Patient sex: M
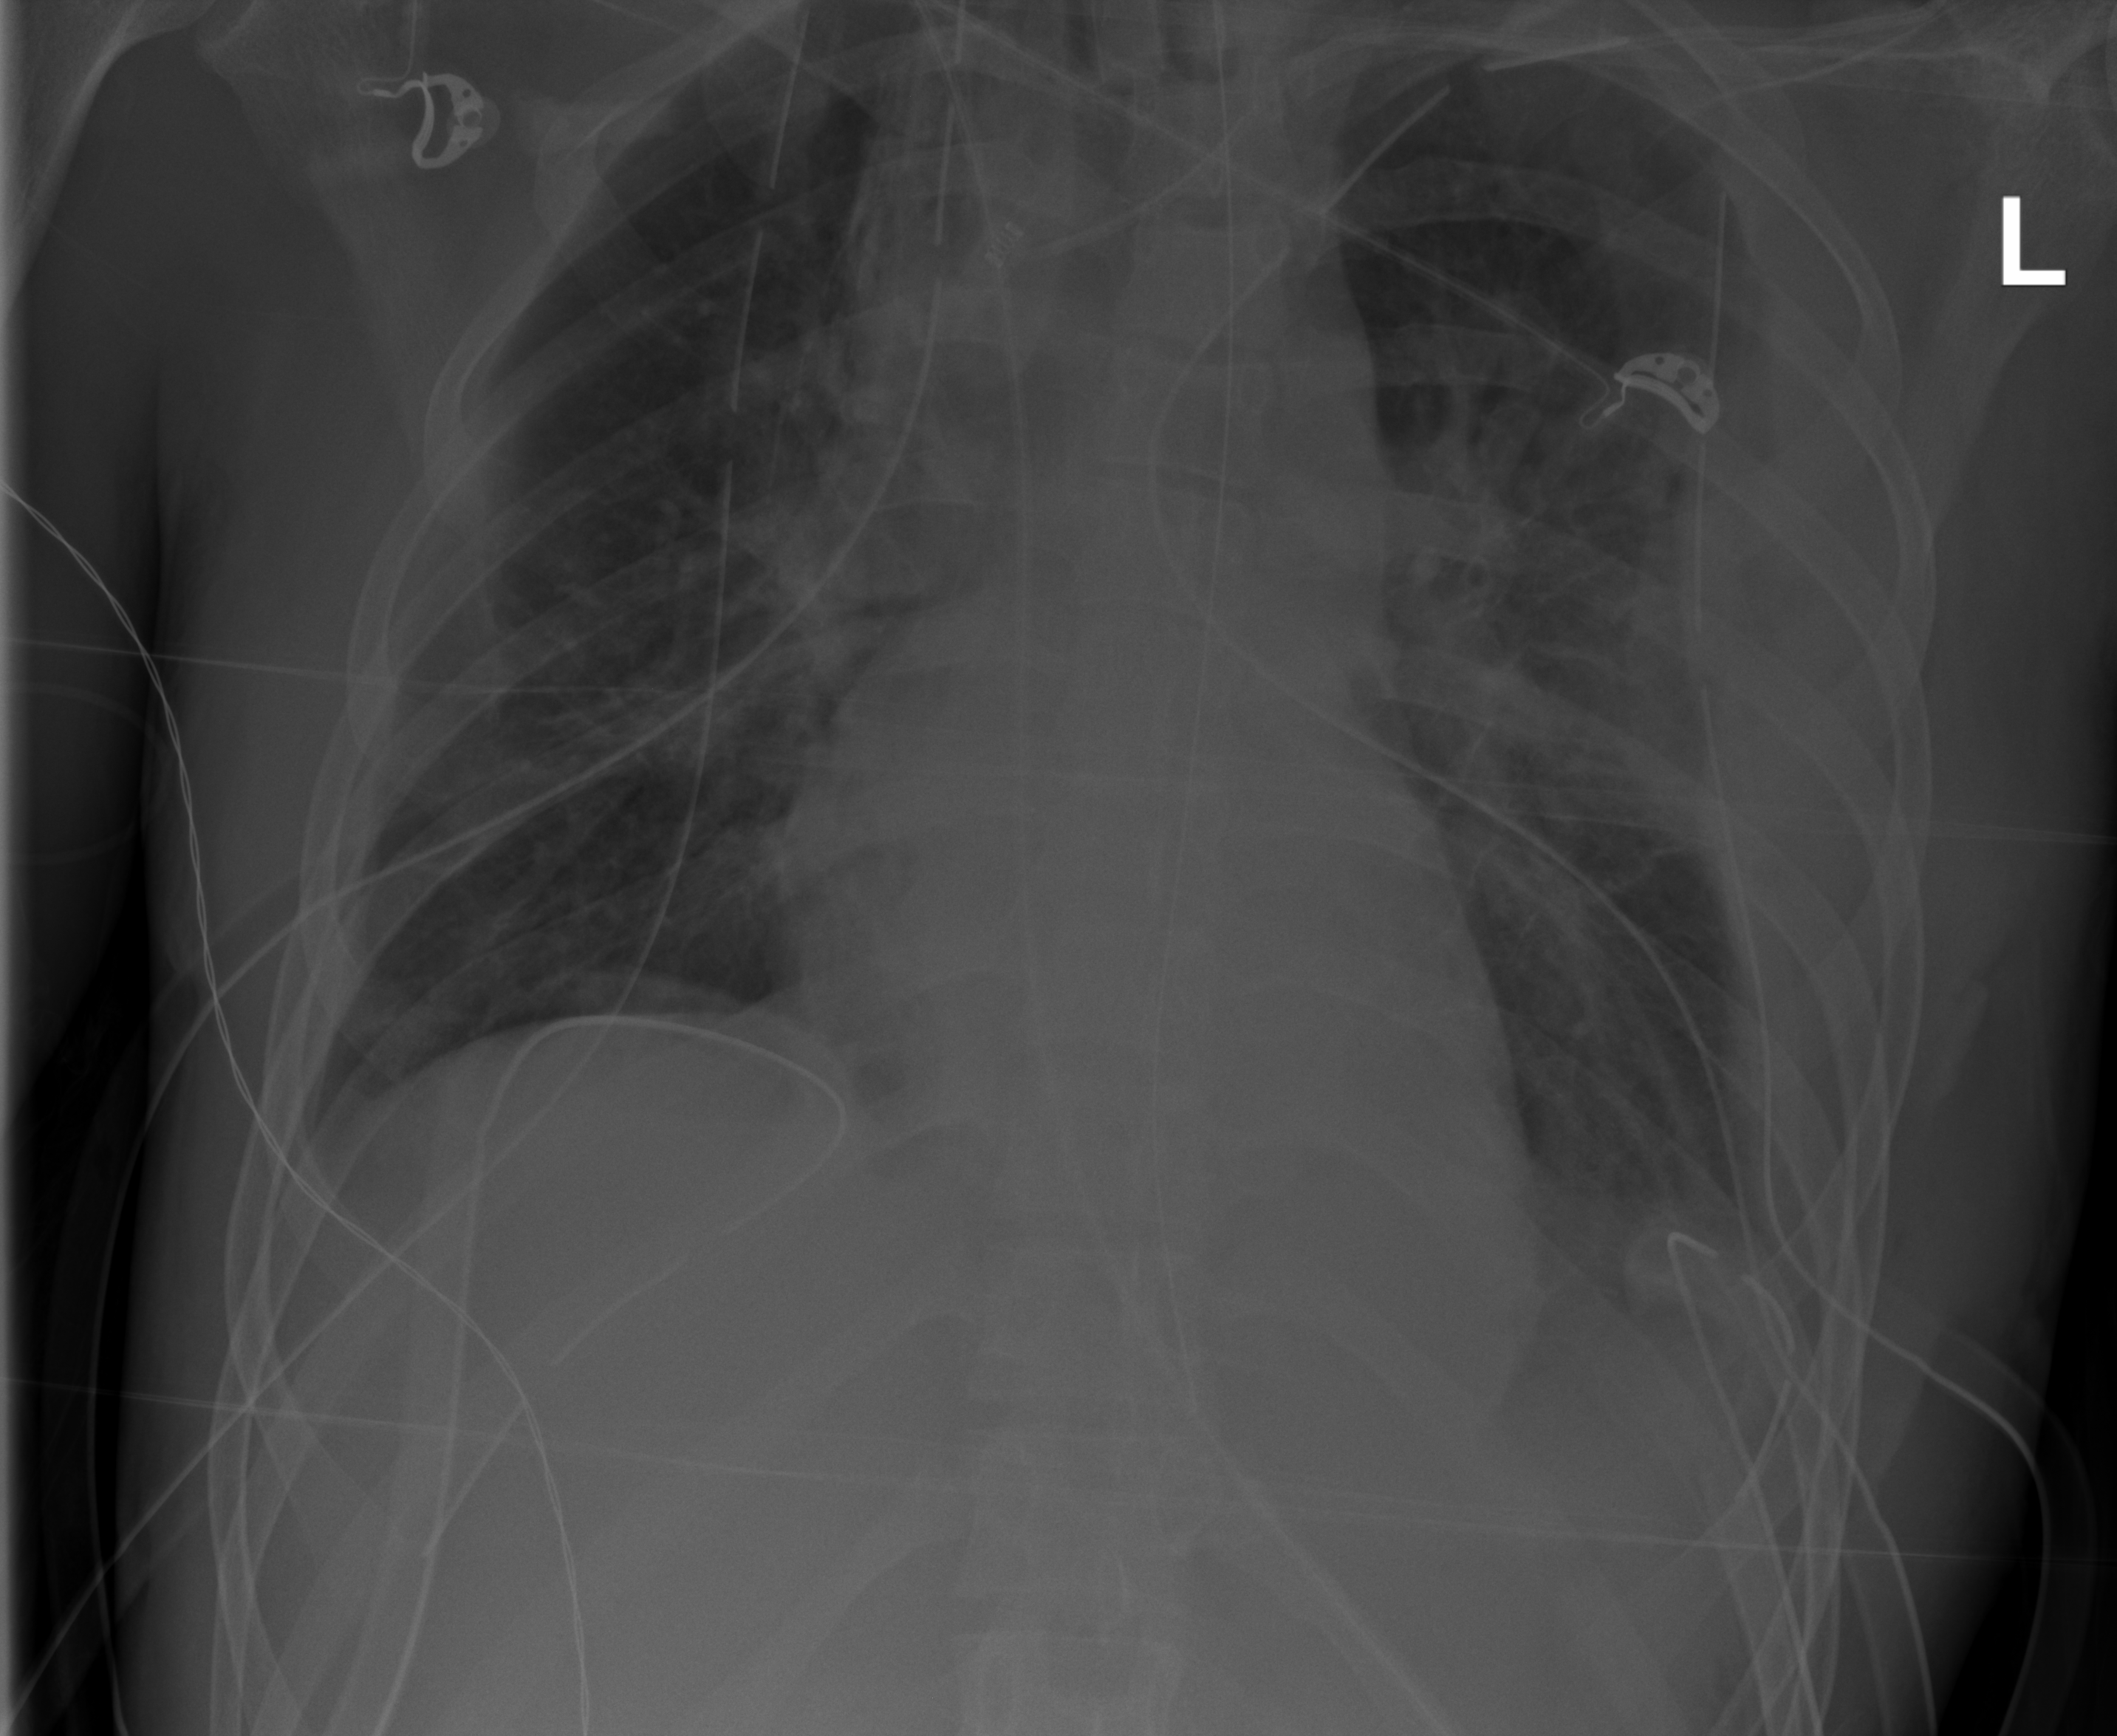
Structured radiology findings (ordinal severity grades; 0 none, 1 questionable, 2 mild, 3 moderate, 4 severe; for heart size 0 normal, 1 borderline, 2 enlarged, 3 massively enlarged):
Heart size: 0
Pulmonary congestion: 0
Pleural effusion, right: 0
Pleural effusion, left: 2
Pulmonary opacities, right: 0
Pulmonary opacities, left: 3
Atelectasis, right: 0
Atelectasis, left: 2